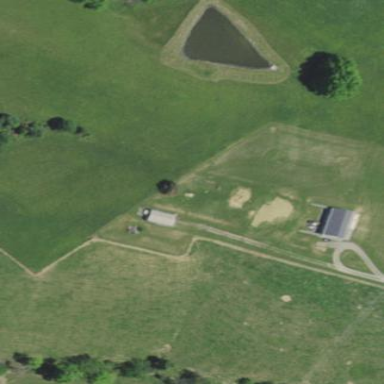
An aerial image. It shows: Farmyard area.